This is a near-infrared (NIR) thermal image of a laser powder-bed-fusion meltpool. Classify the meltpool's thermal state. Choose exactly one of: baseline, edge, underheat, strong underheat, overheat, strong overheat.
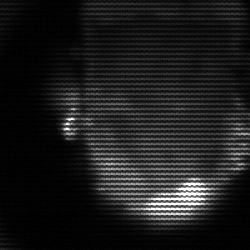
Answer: baseline